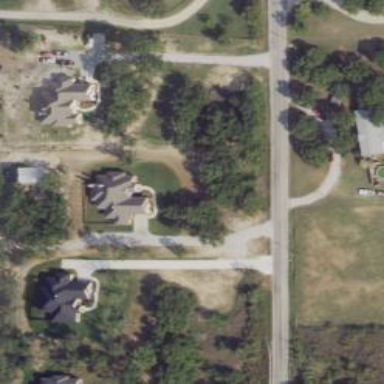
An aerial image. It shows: Driveway.